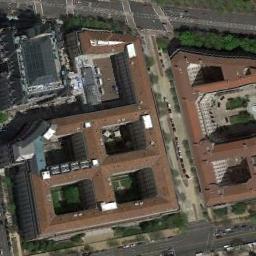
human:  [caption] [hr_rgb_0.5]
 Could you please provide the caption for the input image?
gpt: In a business district there are several tall buildings of different shapes and several roads with many cars and many trees .

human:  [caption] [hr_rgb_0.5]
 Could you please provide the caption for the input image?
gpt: The commercial area is near many roads .

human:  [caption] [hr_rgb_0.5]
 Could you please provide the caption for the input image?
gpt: There are two black cars on the road next to the building .

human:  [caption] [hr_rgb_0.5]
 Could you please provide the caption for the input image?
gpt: A commercial area has some buildings with orange roofs and some roads go through the commercial area .

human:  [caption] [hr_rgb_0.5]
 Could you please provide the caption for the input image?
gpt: There are some brown buildings on a commercial area .